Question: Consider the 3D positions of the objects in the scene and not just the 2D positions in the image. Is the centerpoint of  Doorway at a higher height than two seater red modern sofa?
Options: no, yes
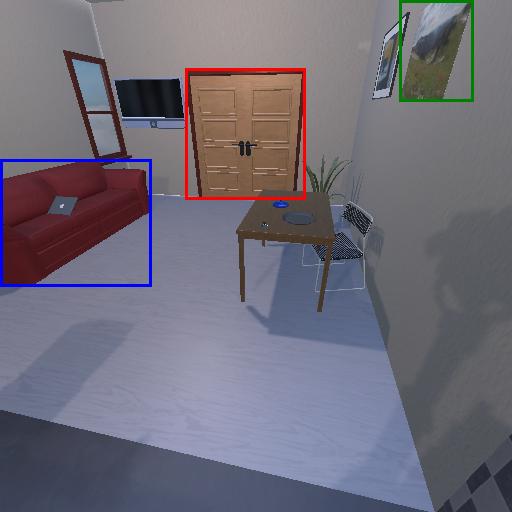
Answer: no